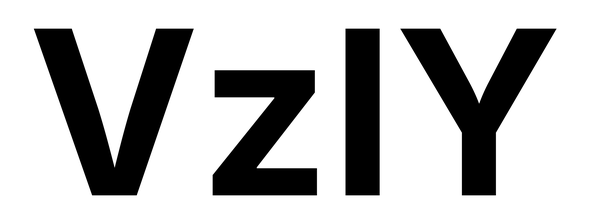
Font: Inter_Bold